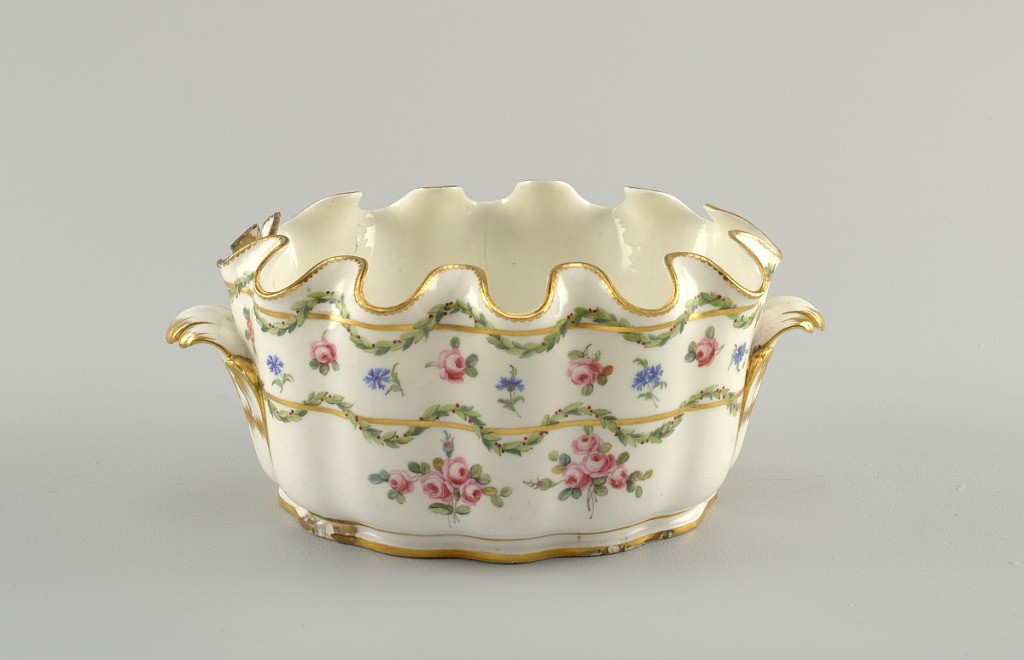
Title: Wine Glass Cooler (Verrière; One of a Pair)
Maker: Sèvres Porcelain Manufactory, French, established 1756
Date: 1776
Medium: soft paste porcelain, vitreous enamel, gold
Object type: monteith
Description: Oval, with wavy sides and incurving scalloped edge. Curved foliate handle at either end. Decorated with horizontal gold bands twined about with laurel cables, and scattered roses and bunches of roses.